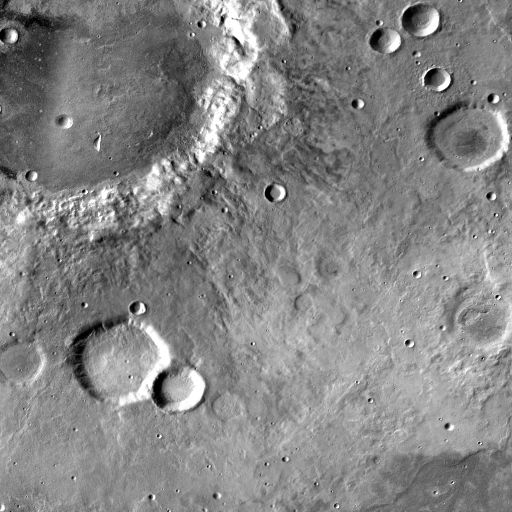
Crater classes present: Background, Other, Buried